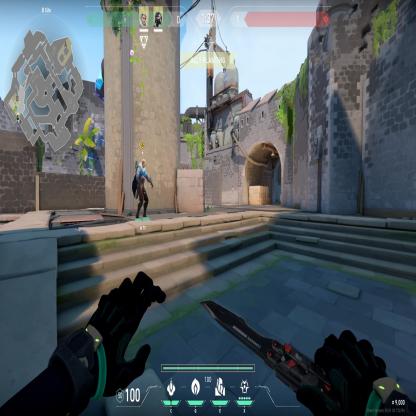
Label: teammate